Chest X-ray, PA view. Patient: 41 years old, sex F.
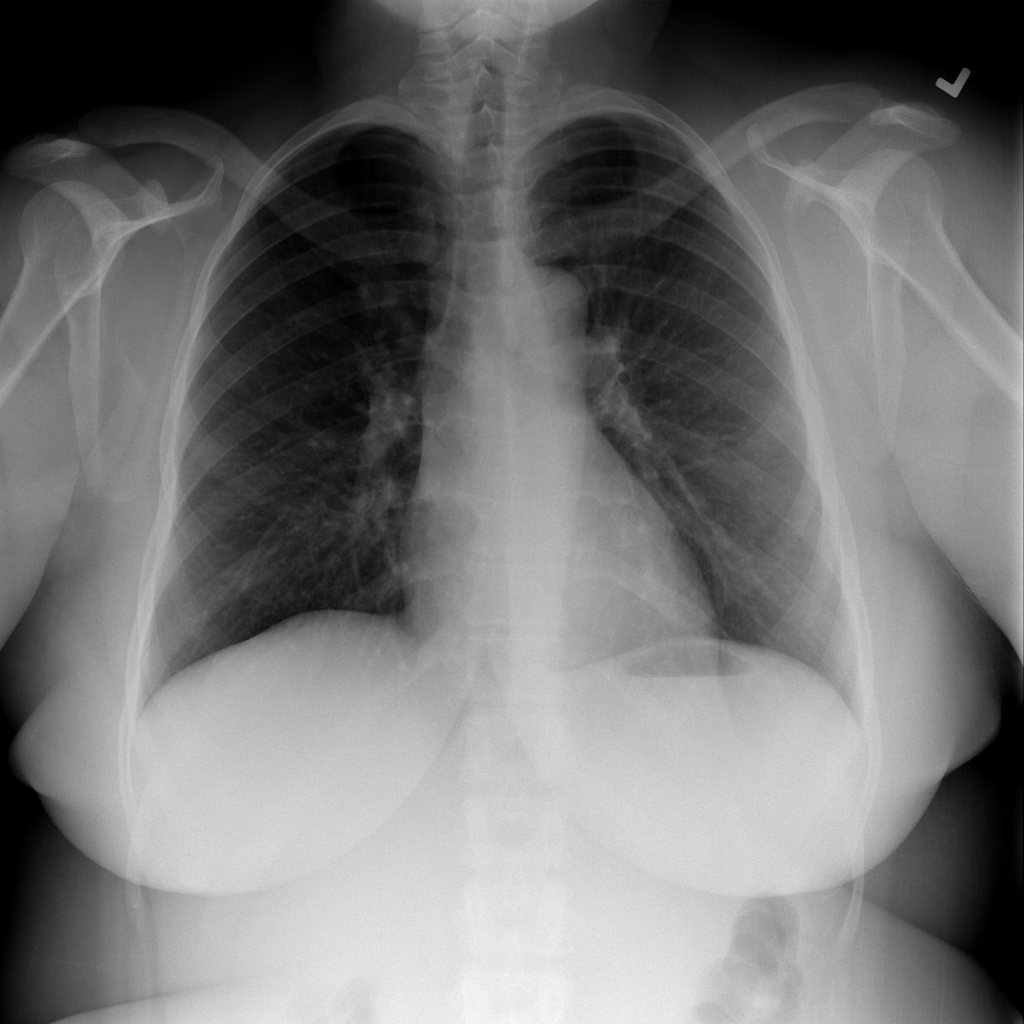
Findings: Infiltration